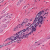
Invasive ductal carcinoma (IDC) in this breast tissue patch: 0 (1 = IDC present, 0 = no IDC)